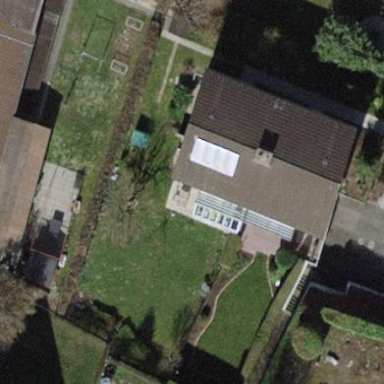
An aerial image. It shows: Terrace building.